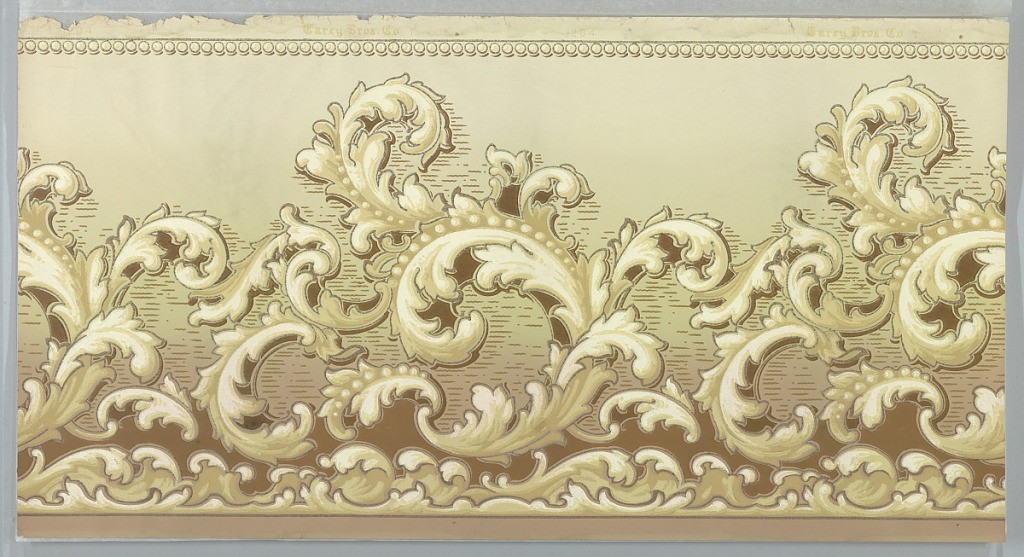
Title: Frieze
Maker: Carey Bros. W.P. Mfg. Co., Philadelphia, Pennsylvania, founded 1882
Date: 1905–1915
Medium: Machine-printed paper, liquid mica
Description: Asymmetrical scrolling foliage. Background shades from tan at top to dark brown at bottom.